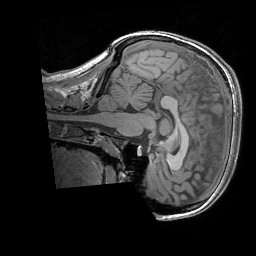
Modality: T1w
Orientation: sagittal
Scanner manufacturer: siemens
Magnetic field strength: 3 T
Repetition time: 1.83 s
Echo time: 0.00303 s